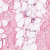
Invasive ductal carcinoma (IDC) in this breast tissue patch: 0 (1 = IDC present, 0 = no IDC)